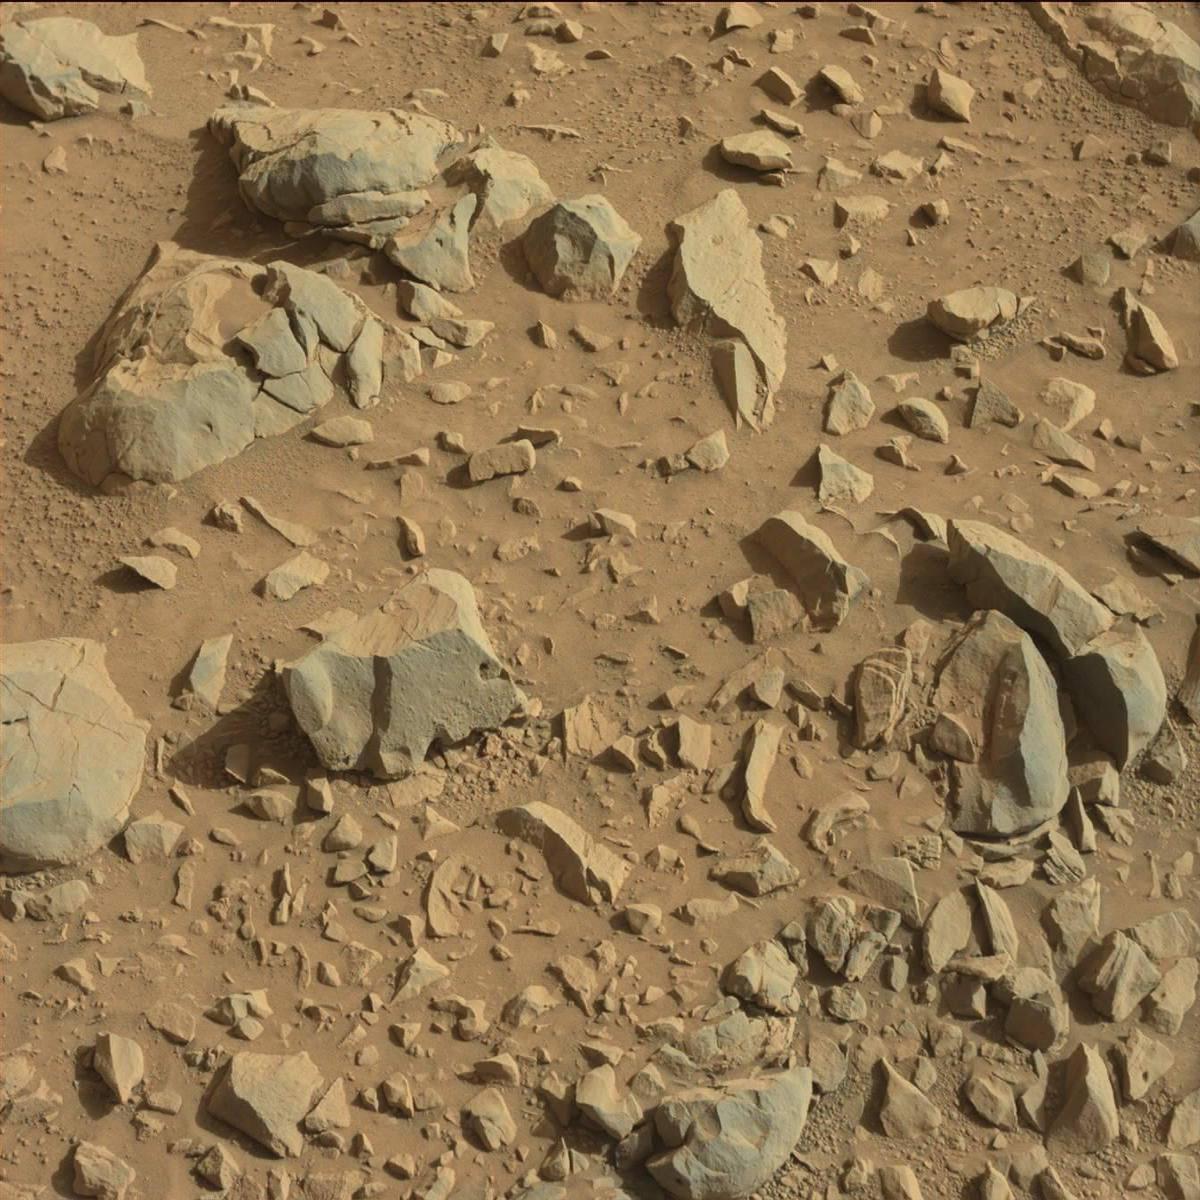
Terrain classes present: Bedrock, Rock, Sand / Soil